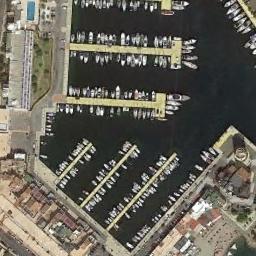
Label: harbor